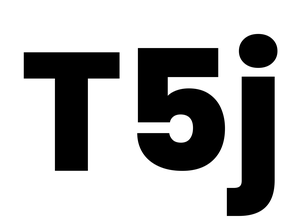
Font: Poppins-ExtraBold